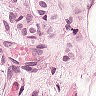
Metastatic tissue present: yes